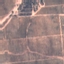
Land use / land cover: PermanentCrop